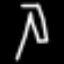
Label: pants